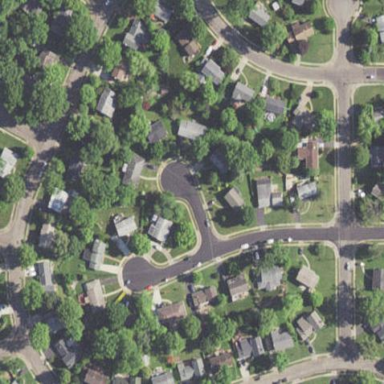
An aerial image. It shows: Sidewalk.